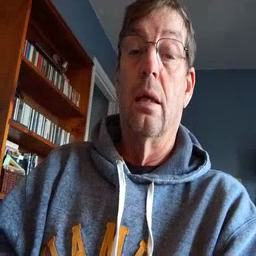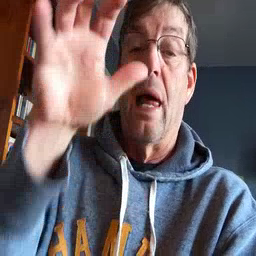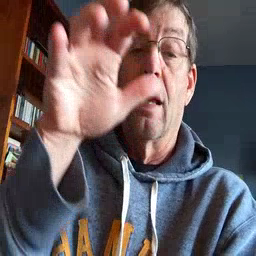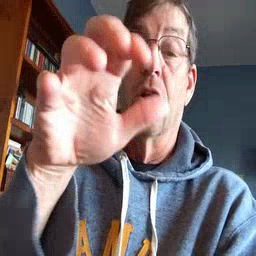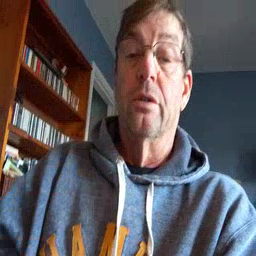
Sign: alligator